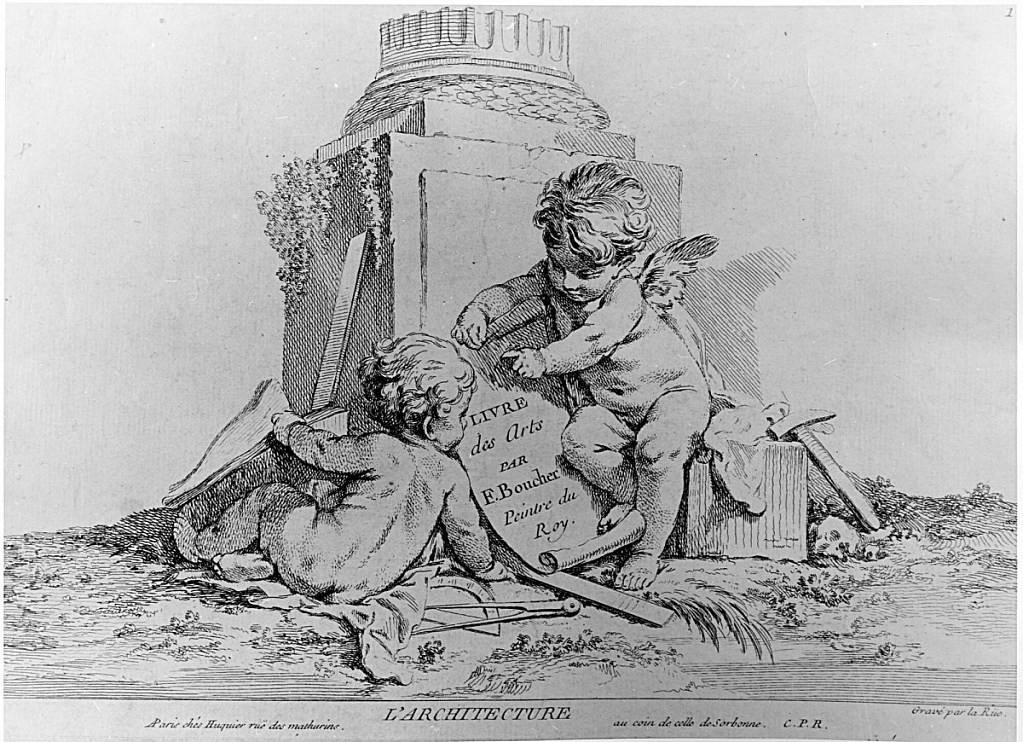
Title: Title Page
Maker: François Boucher, French, 1703–1770
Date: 1749–61
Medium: Etching on laid paper
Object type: Print
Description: Title page for a series of allegorical designs representing the arts, featuring putti by F. Boucher. The print represents architecture. The title is lettered on a scroll of paper in the center of the plate, held by a winged putto, with another putto seated in the foreground looking at the title with his back to the viewer, holding paper in his left hand. The putti are seated in a landscape with measuring devices at their feet. Behind them, a plinth with the base of a fluted column in ruin. The plate is titled, signed, and numbered.